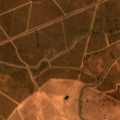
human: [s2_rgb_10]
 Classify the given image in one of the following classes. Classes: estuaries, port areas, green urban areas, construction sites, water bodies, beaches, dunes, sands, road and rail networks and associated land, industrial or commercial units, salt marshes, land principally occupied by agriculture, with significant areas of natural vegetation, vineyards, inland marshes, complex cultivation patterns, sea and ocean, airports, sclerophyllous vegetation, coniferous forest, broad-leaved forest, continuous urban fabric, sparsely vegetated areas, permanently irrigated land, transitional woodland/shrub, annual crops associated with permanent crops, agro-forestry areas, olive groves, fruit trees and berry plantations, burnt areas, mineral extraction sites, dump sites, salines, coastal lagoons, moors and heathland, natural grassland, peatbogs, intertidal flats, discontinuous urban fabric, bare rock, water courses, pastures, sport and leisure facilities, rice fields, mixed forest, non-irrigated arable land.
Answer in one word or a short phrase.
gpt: non-irrigated arable land, olive groves